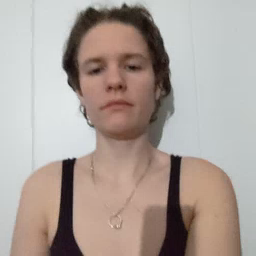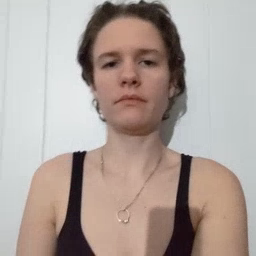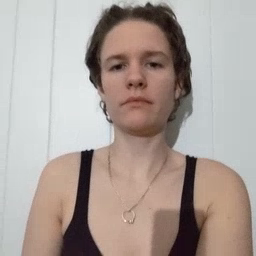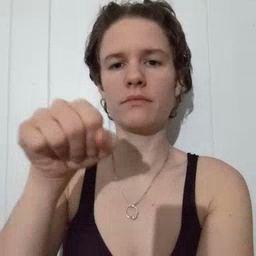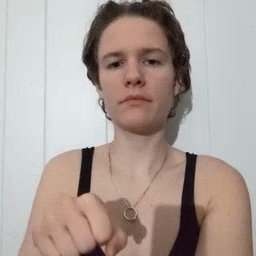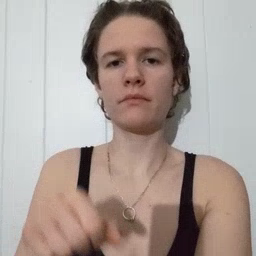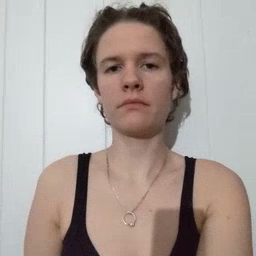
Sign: can